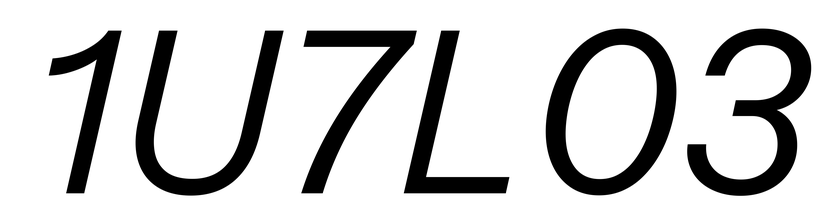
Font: InstrumentSans-Italic_Italic